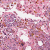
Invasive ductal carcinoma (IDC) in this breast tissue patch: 0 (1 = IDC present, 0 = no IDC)